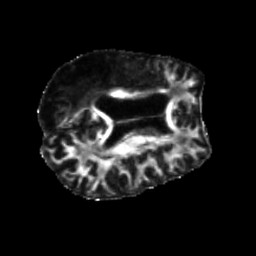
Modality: FA
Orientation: axial
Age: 43
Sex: male
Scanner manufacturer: siemens
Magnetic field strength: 3 T
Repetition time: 5.25 s
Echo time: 0.08 s